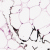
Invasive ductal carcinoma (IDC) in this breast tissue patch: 0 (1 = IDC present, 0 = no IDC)